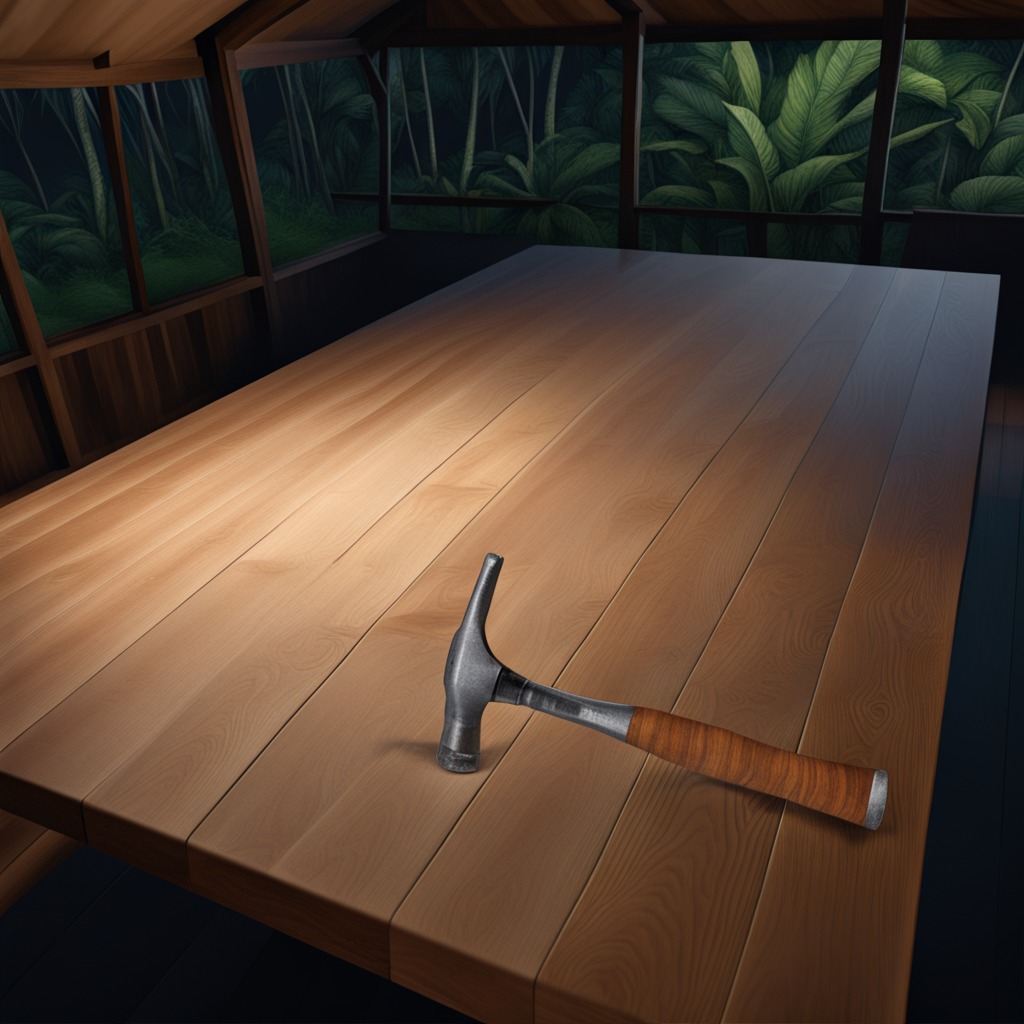
A hammer lies on a wooden table inside a jungle field workshop tent at night.